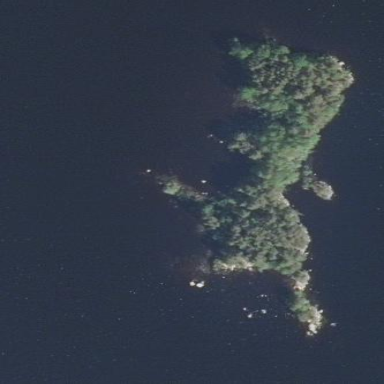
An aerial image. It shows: Islet covered with woodland.